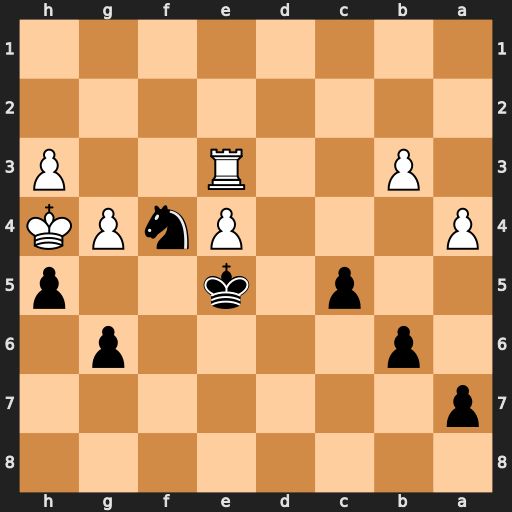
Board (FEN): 8/p7/1p4p1/2p1k2p/P3PnPK/1P2R2P/8/8
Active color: b
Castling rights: -
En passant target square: -
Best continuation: Ng2+ Kg5 Nxe3 gxh5 gxh5